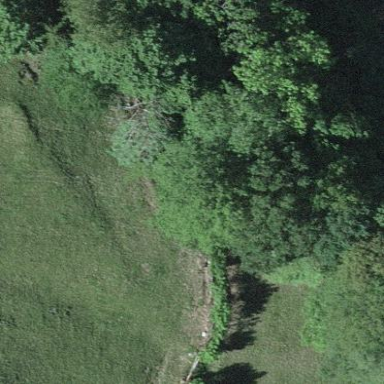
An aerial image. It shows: Forest area.